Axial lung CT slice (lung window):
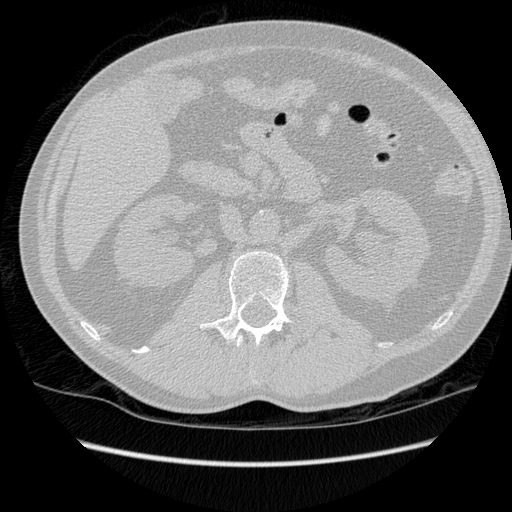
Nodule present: no